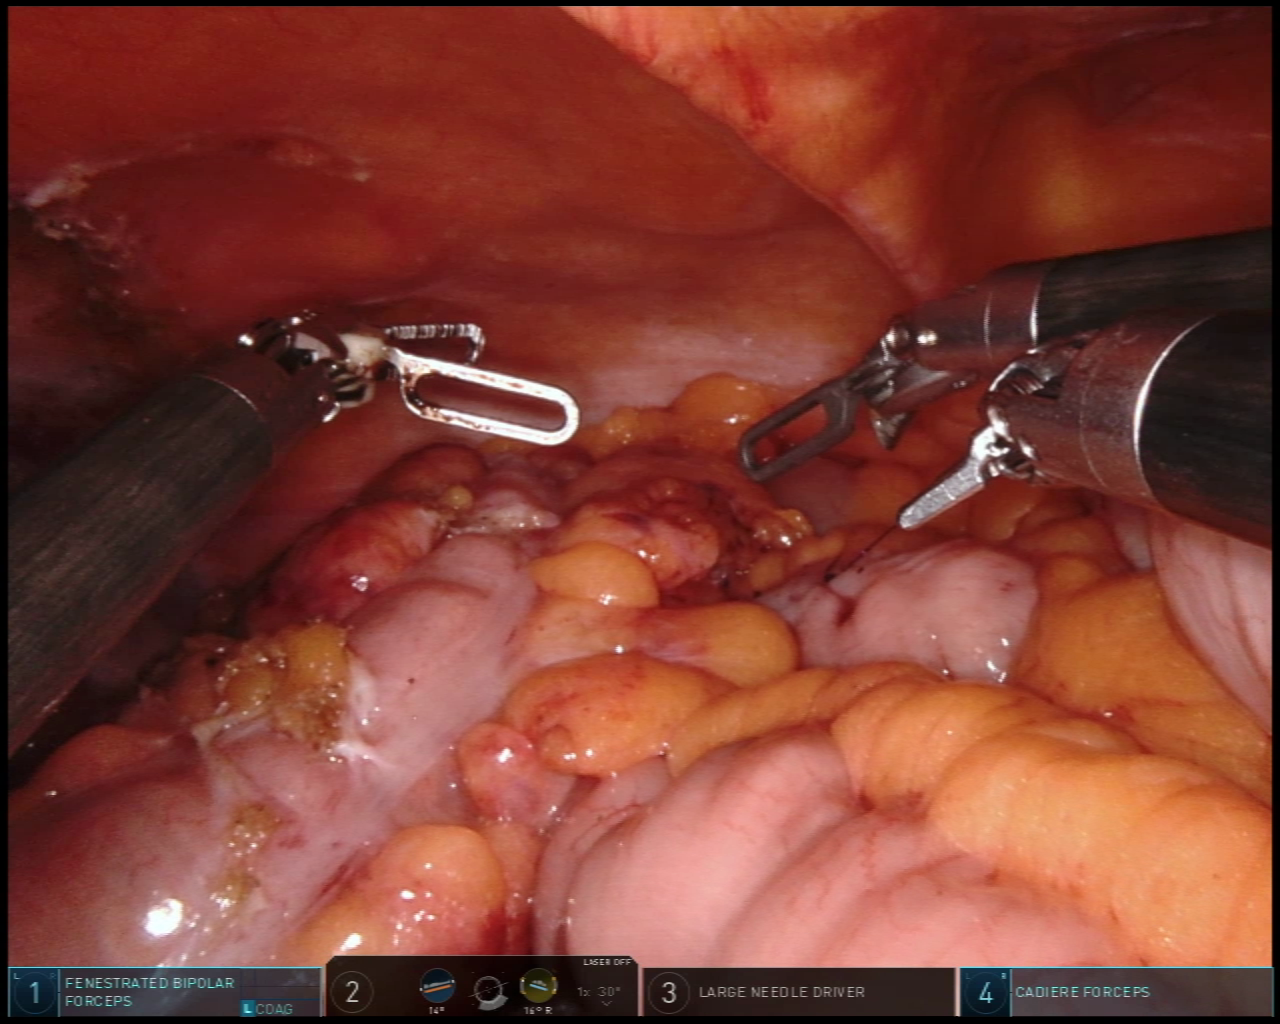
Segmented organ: abdominal_wall
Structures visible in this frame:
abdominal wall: yes
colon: yes
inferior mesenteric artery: no
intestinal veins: no
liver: no
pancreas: no
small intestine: yes
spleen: no
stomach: no
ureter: no
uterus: no
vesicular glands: no